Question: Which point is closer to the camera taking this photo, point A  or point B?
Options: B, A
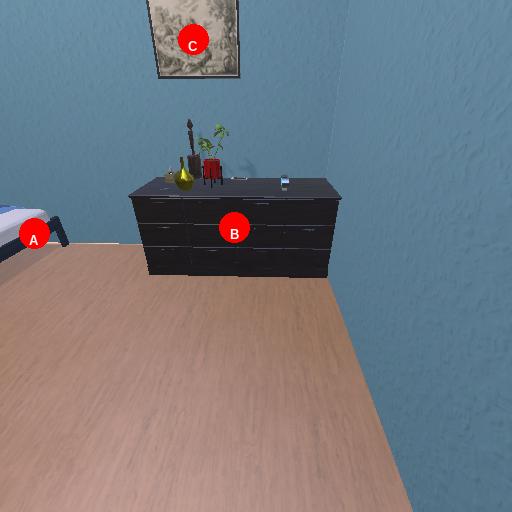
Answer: B